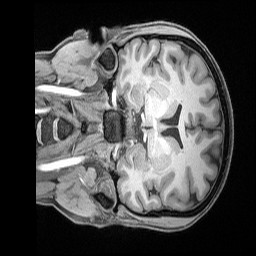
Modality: T1w
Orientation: coronal
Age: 25
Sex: female
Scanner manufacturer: siemens
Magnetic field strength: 3 T
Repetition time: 2.17 s
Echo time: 0.00169 s